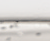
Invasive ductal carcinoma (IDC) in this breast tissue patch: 0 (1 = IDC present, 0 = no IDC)